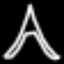
Label: The Eiffel Tower